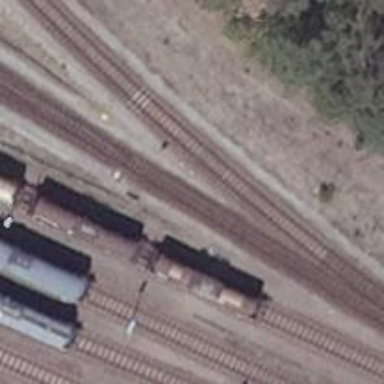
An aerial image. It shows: Railway switch.